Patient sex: M
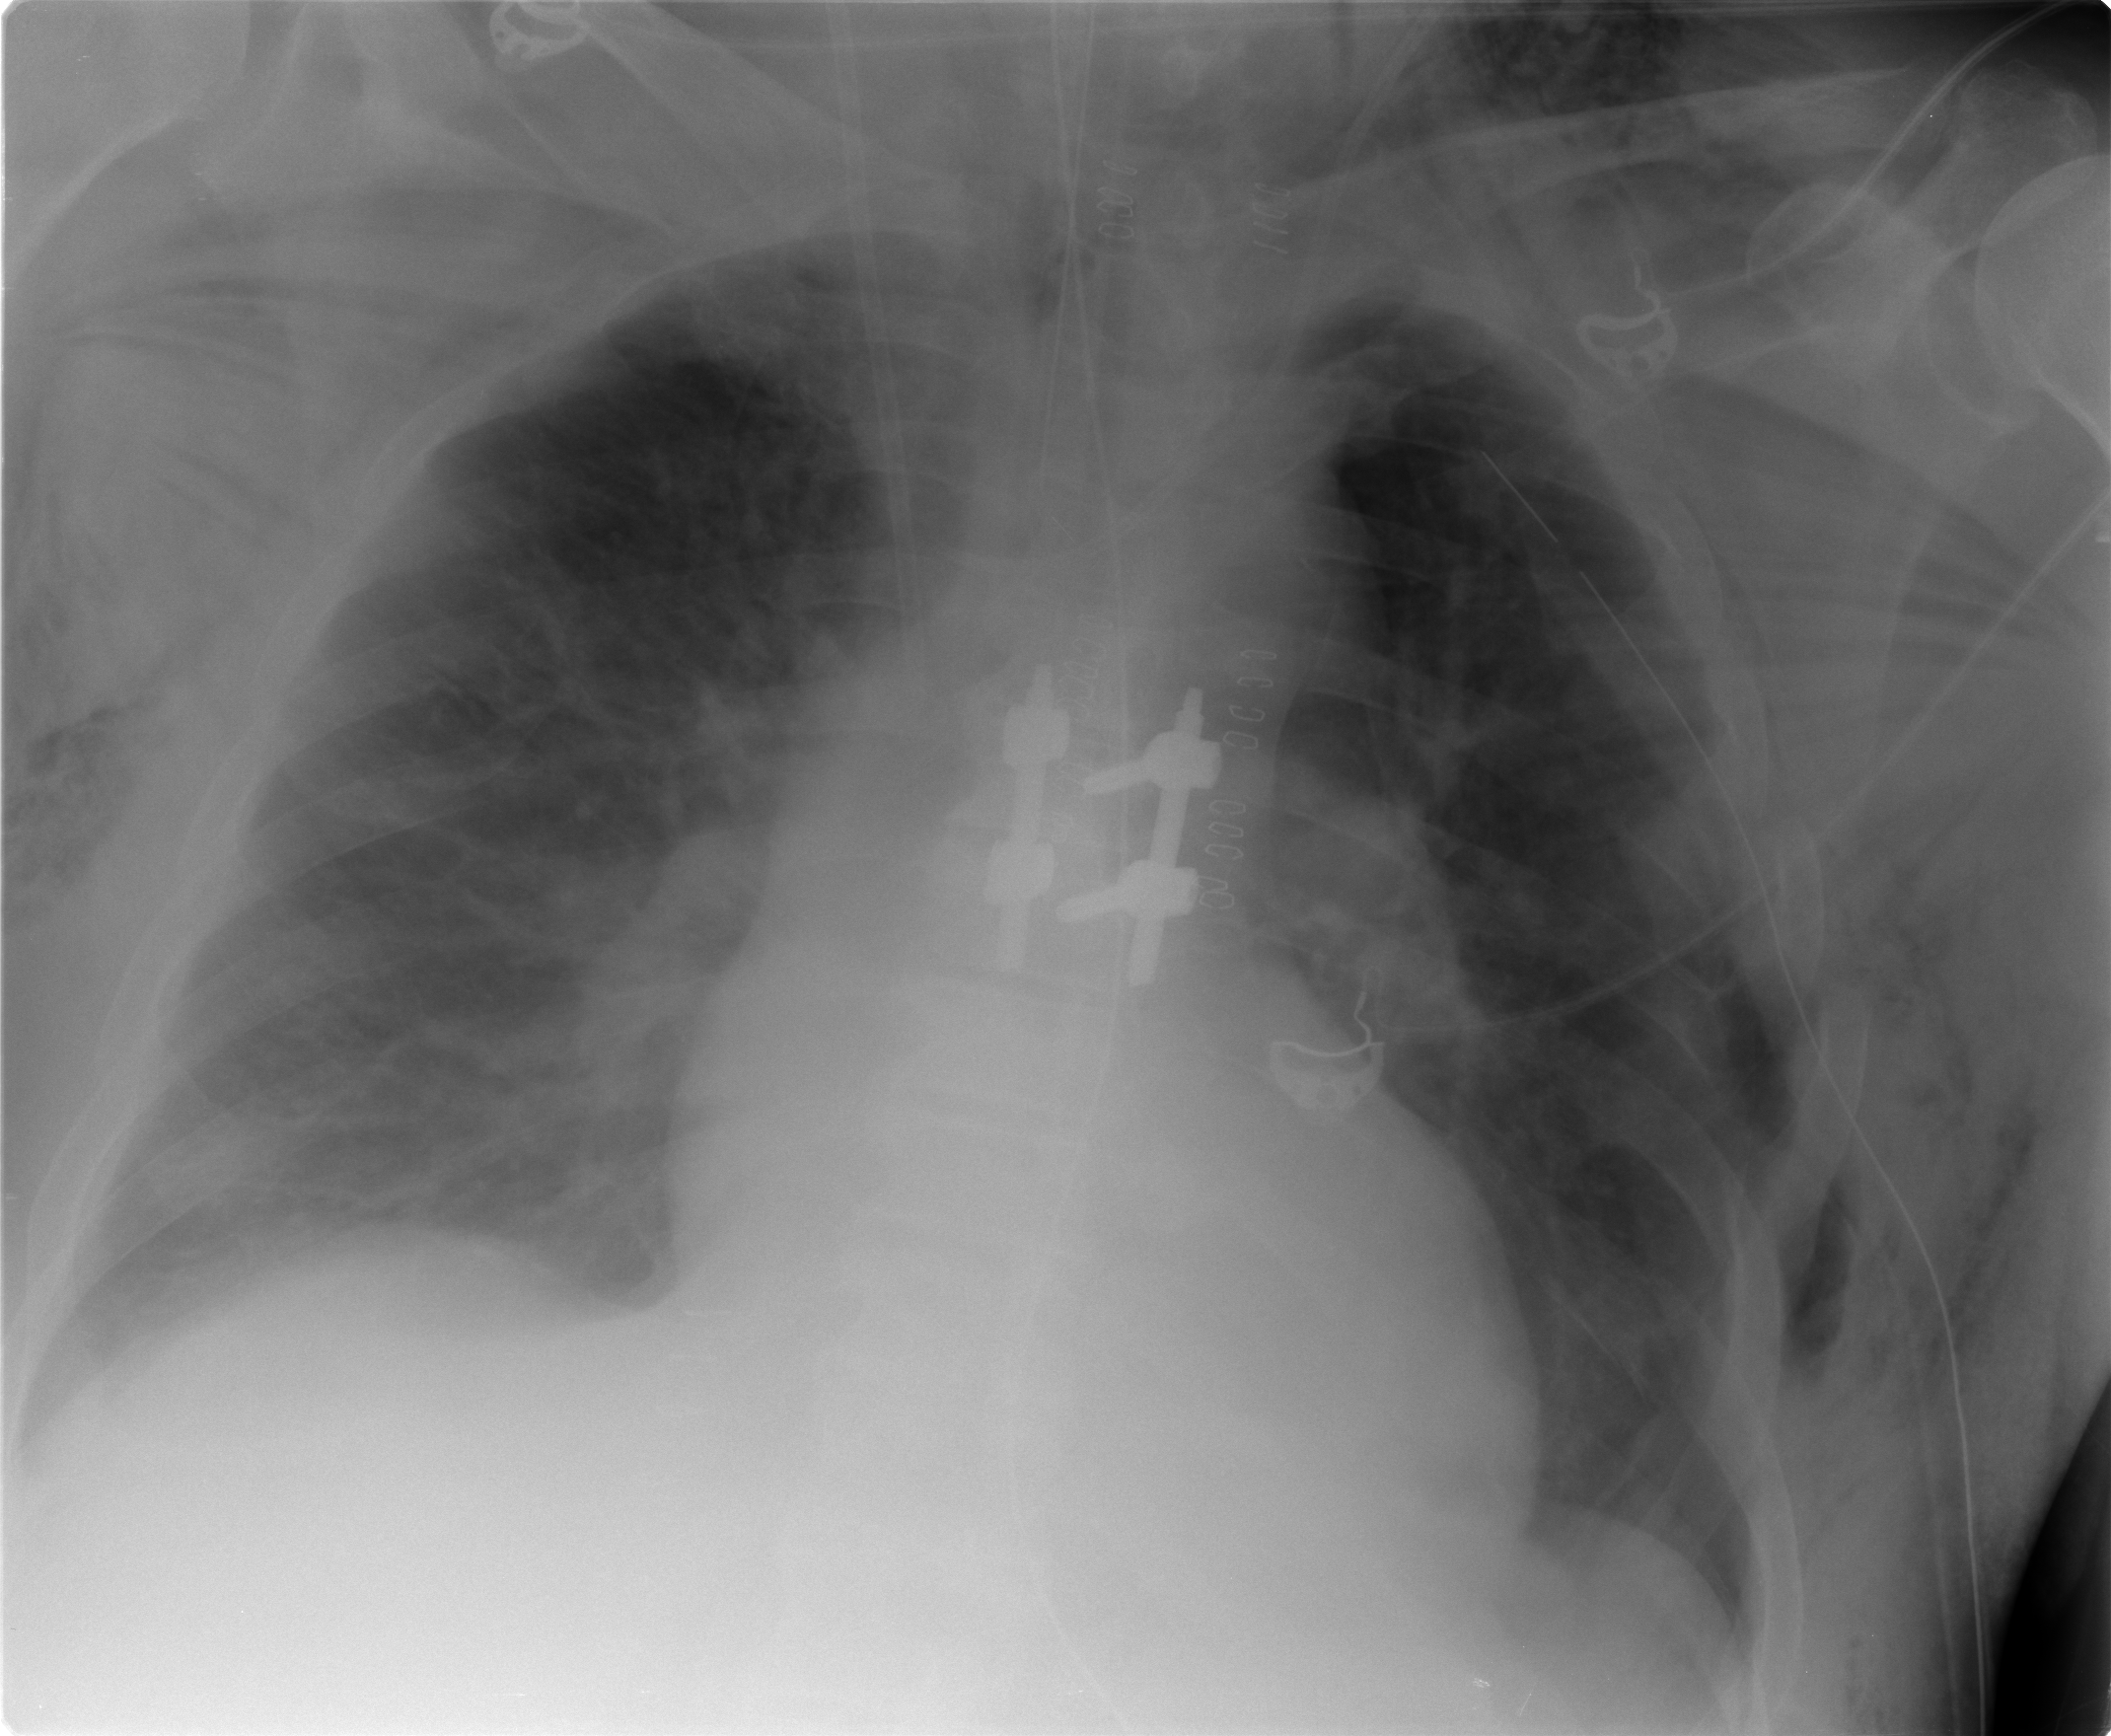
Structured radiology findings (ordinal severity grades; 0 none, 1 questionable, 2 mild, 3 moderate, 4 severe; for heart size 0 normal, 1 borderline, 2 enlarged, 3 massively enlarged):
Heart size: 2
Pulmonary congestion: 2
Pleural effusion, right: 2
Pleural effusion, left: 2
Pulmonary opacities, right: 2
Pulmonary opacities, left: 3
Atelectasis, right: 3
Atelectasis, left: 3